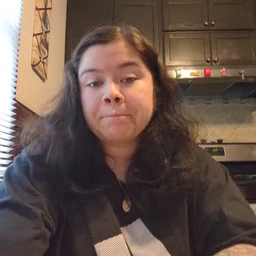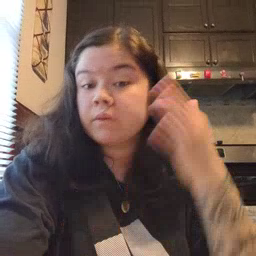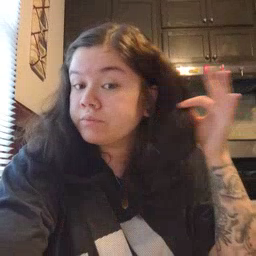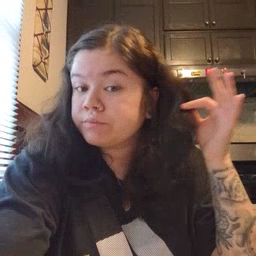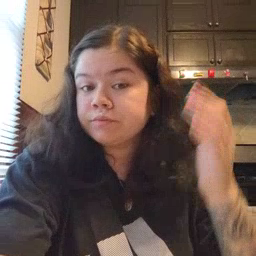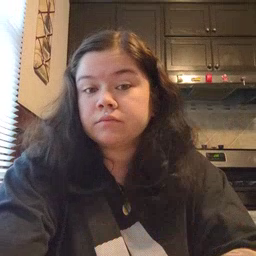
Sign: hair